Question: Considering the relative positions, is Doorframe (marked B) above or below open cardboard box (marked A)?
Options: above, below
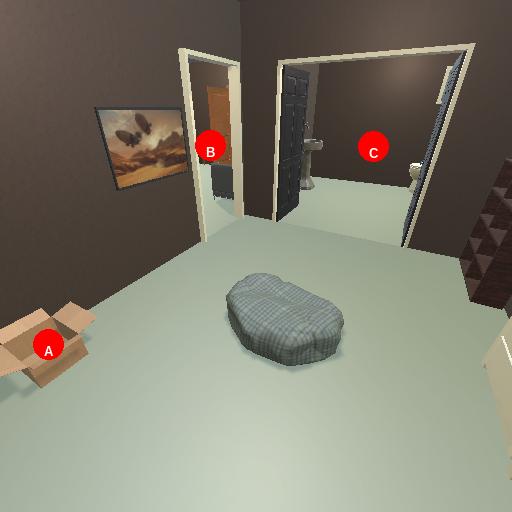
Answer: above